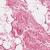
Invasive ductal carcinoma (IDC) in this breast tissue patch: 0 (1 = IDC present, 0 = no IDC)